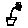
Label: flower